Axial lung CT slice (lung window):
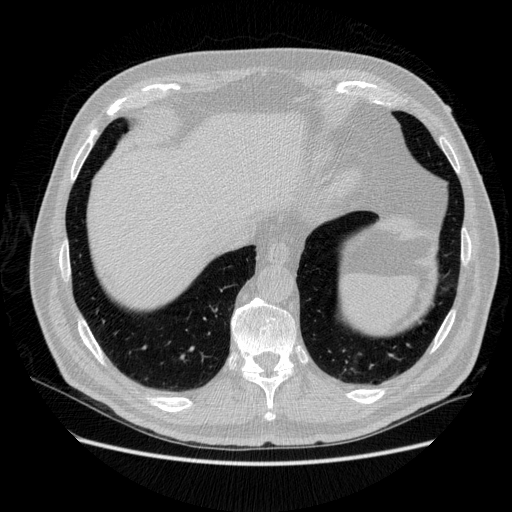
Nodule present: no